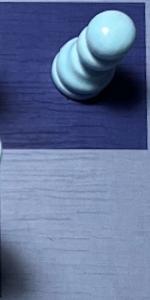
Label: Empty